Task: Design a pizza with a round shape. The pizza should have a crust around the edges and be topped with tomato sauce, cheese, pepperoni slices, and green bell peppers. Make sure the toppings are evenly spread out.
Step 12:
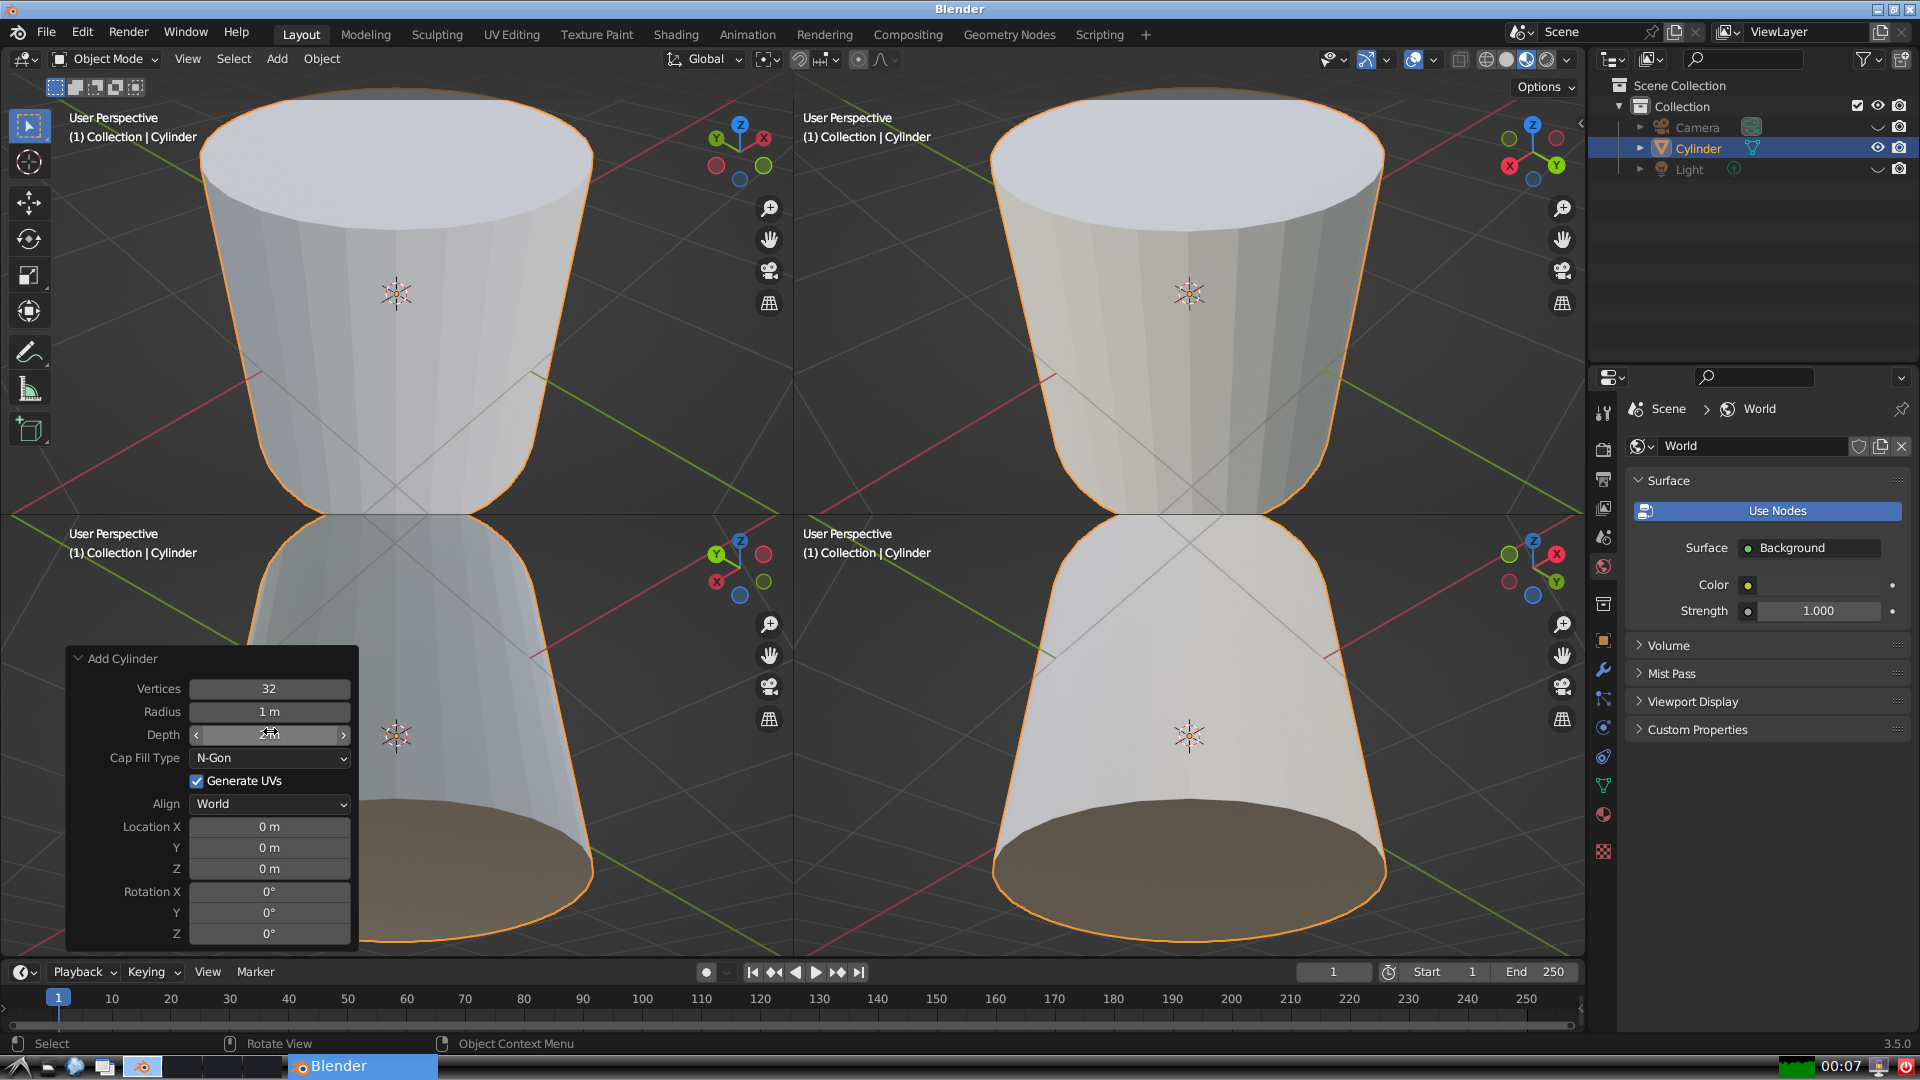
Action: click: no